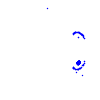
Particle: electron